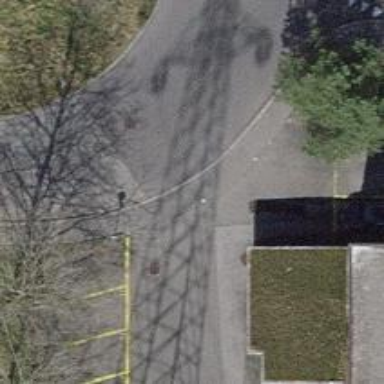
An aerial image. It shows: Asphalt footpath with unmarked crossing.